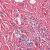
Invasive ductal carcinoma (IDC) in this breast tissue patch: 1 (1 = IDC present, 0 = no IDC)